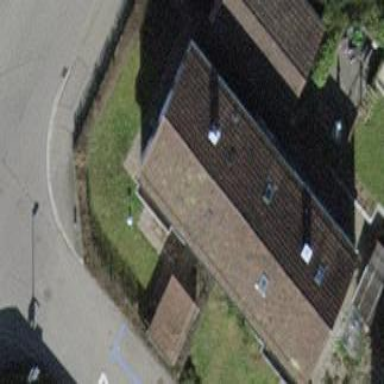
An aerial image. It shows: Semidetached house with gabled tile roof.